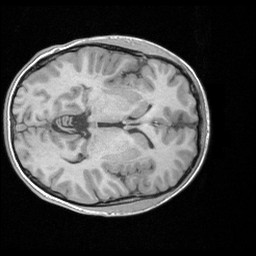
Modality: T1w
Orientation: axial